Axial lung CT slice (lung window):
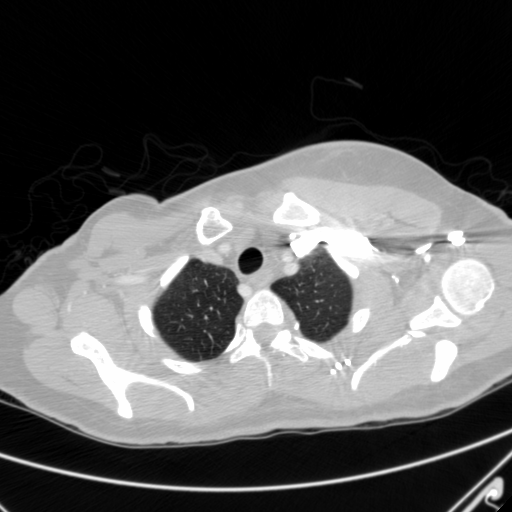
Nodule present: no